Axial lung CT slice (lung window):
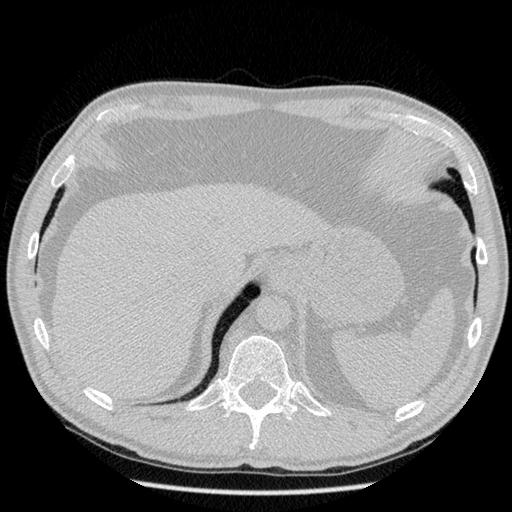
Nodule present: no